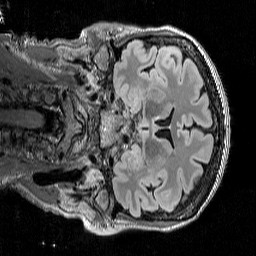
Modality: T2w
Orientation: coronal
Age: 63
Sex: female
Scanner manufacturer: siemens
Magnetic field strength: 3 T
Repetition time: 5 s
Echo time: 0.386 s